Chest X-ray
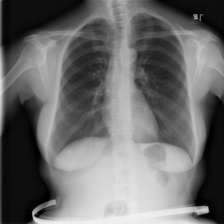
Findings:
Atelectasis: negative
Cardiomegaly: negative
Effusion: negative
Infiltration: negative
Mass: negative
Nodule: negative
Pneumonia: negative
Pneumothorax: negative
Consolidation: negative
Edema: negative
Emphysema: negative
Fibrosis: negative
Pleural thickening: negative
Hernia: negative